Brain MRI, t1w sequence, axial 2D slice.
Patient: age 33, sex M, weight 90 kg, height 1.9 m
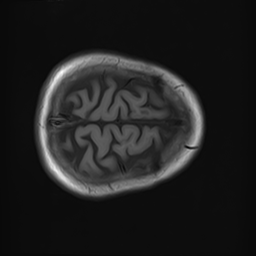